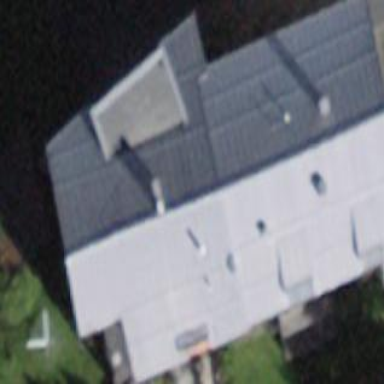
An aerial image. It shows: Gabled building with the roof oriented along its structure.